Question: I'm attempting to setup a login with XamarinForms (4.1.x) and iOS (12.x) using IdentityServer (hybrid flow). I'm using the Xamarin Forms iOS example found <URL> as a reference. After I enter my credentials, the browser tries to redirect and I get the follow error:

I'm not sure what 'address' is invalid as nothing appears to be logged. Has anyone successfully used Xamarin.Forms with IdentityServer4 for authentication?
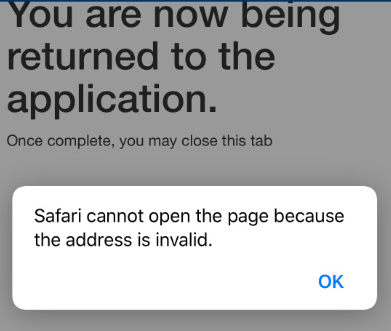
Answer: It seems like it's the redirect issue to your app.
Make sure you are defining the redirect url schemes properly "RedirectUri = "xamarinformsclients://callback" you have to define that Scheme in infoplist file too!